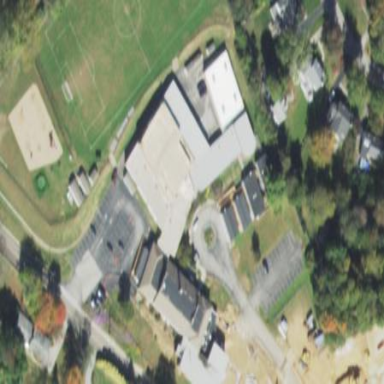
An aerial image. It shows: School.